Question:
'''
import java.net.*;
class check {
public static void main(String args[])throws Exception {
InetAddress address=InetAddress.getLocalHost();
System.out.println(address);
}
}
'''
Please help me in this.
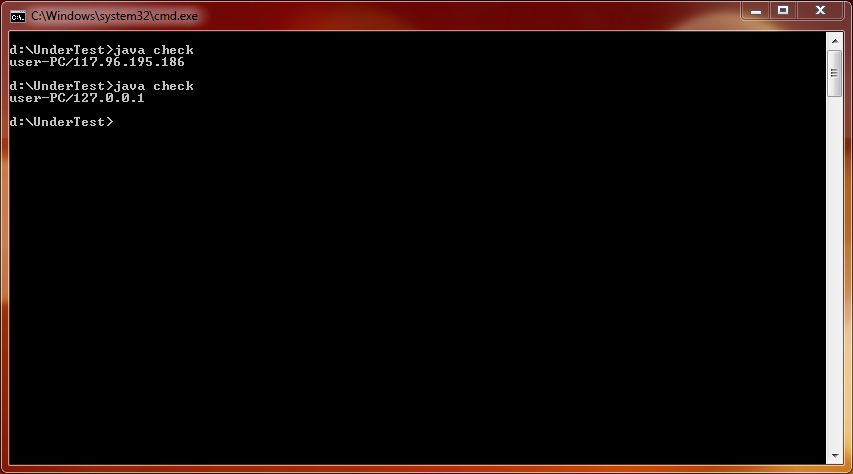
Answer: 127.0.0.1 is the loopback address. It's always present on your computer. When you don't have an externally accessible IP assigned to your machine, that's your local address.